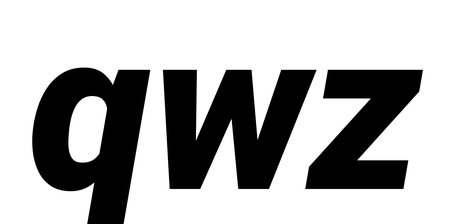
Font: Roboto-Italic_Black_Italic